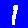
Digit: 1